Aerial crown-view tile of a tropical tree (Barro Colorado Island, Panama), acquired 20250715:
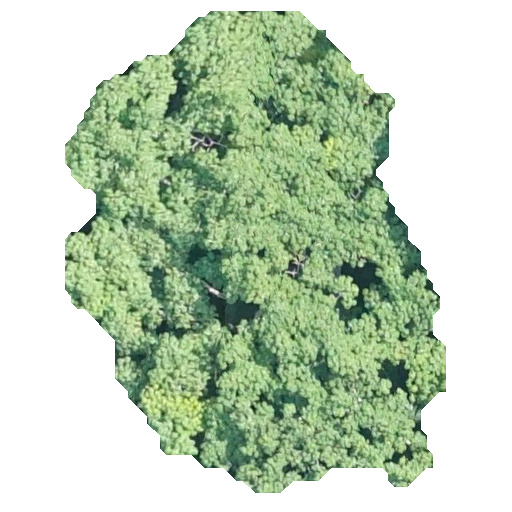
Species: Pseudobombax septenatum
GBIF accepted scientific name: Pseudobombax septenatum
Crown area: 198.794 m²